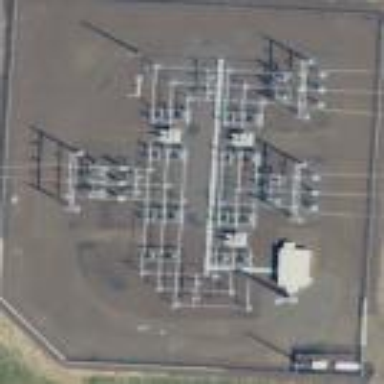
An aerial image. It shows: Power substation.